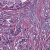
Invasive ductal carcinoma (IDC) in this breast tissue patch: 0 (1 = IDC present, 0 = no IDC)